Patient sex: F
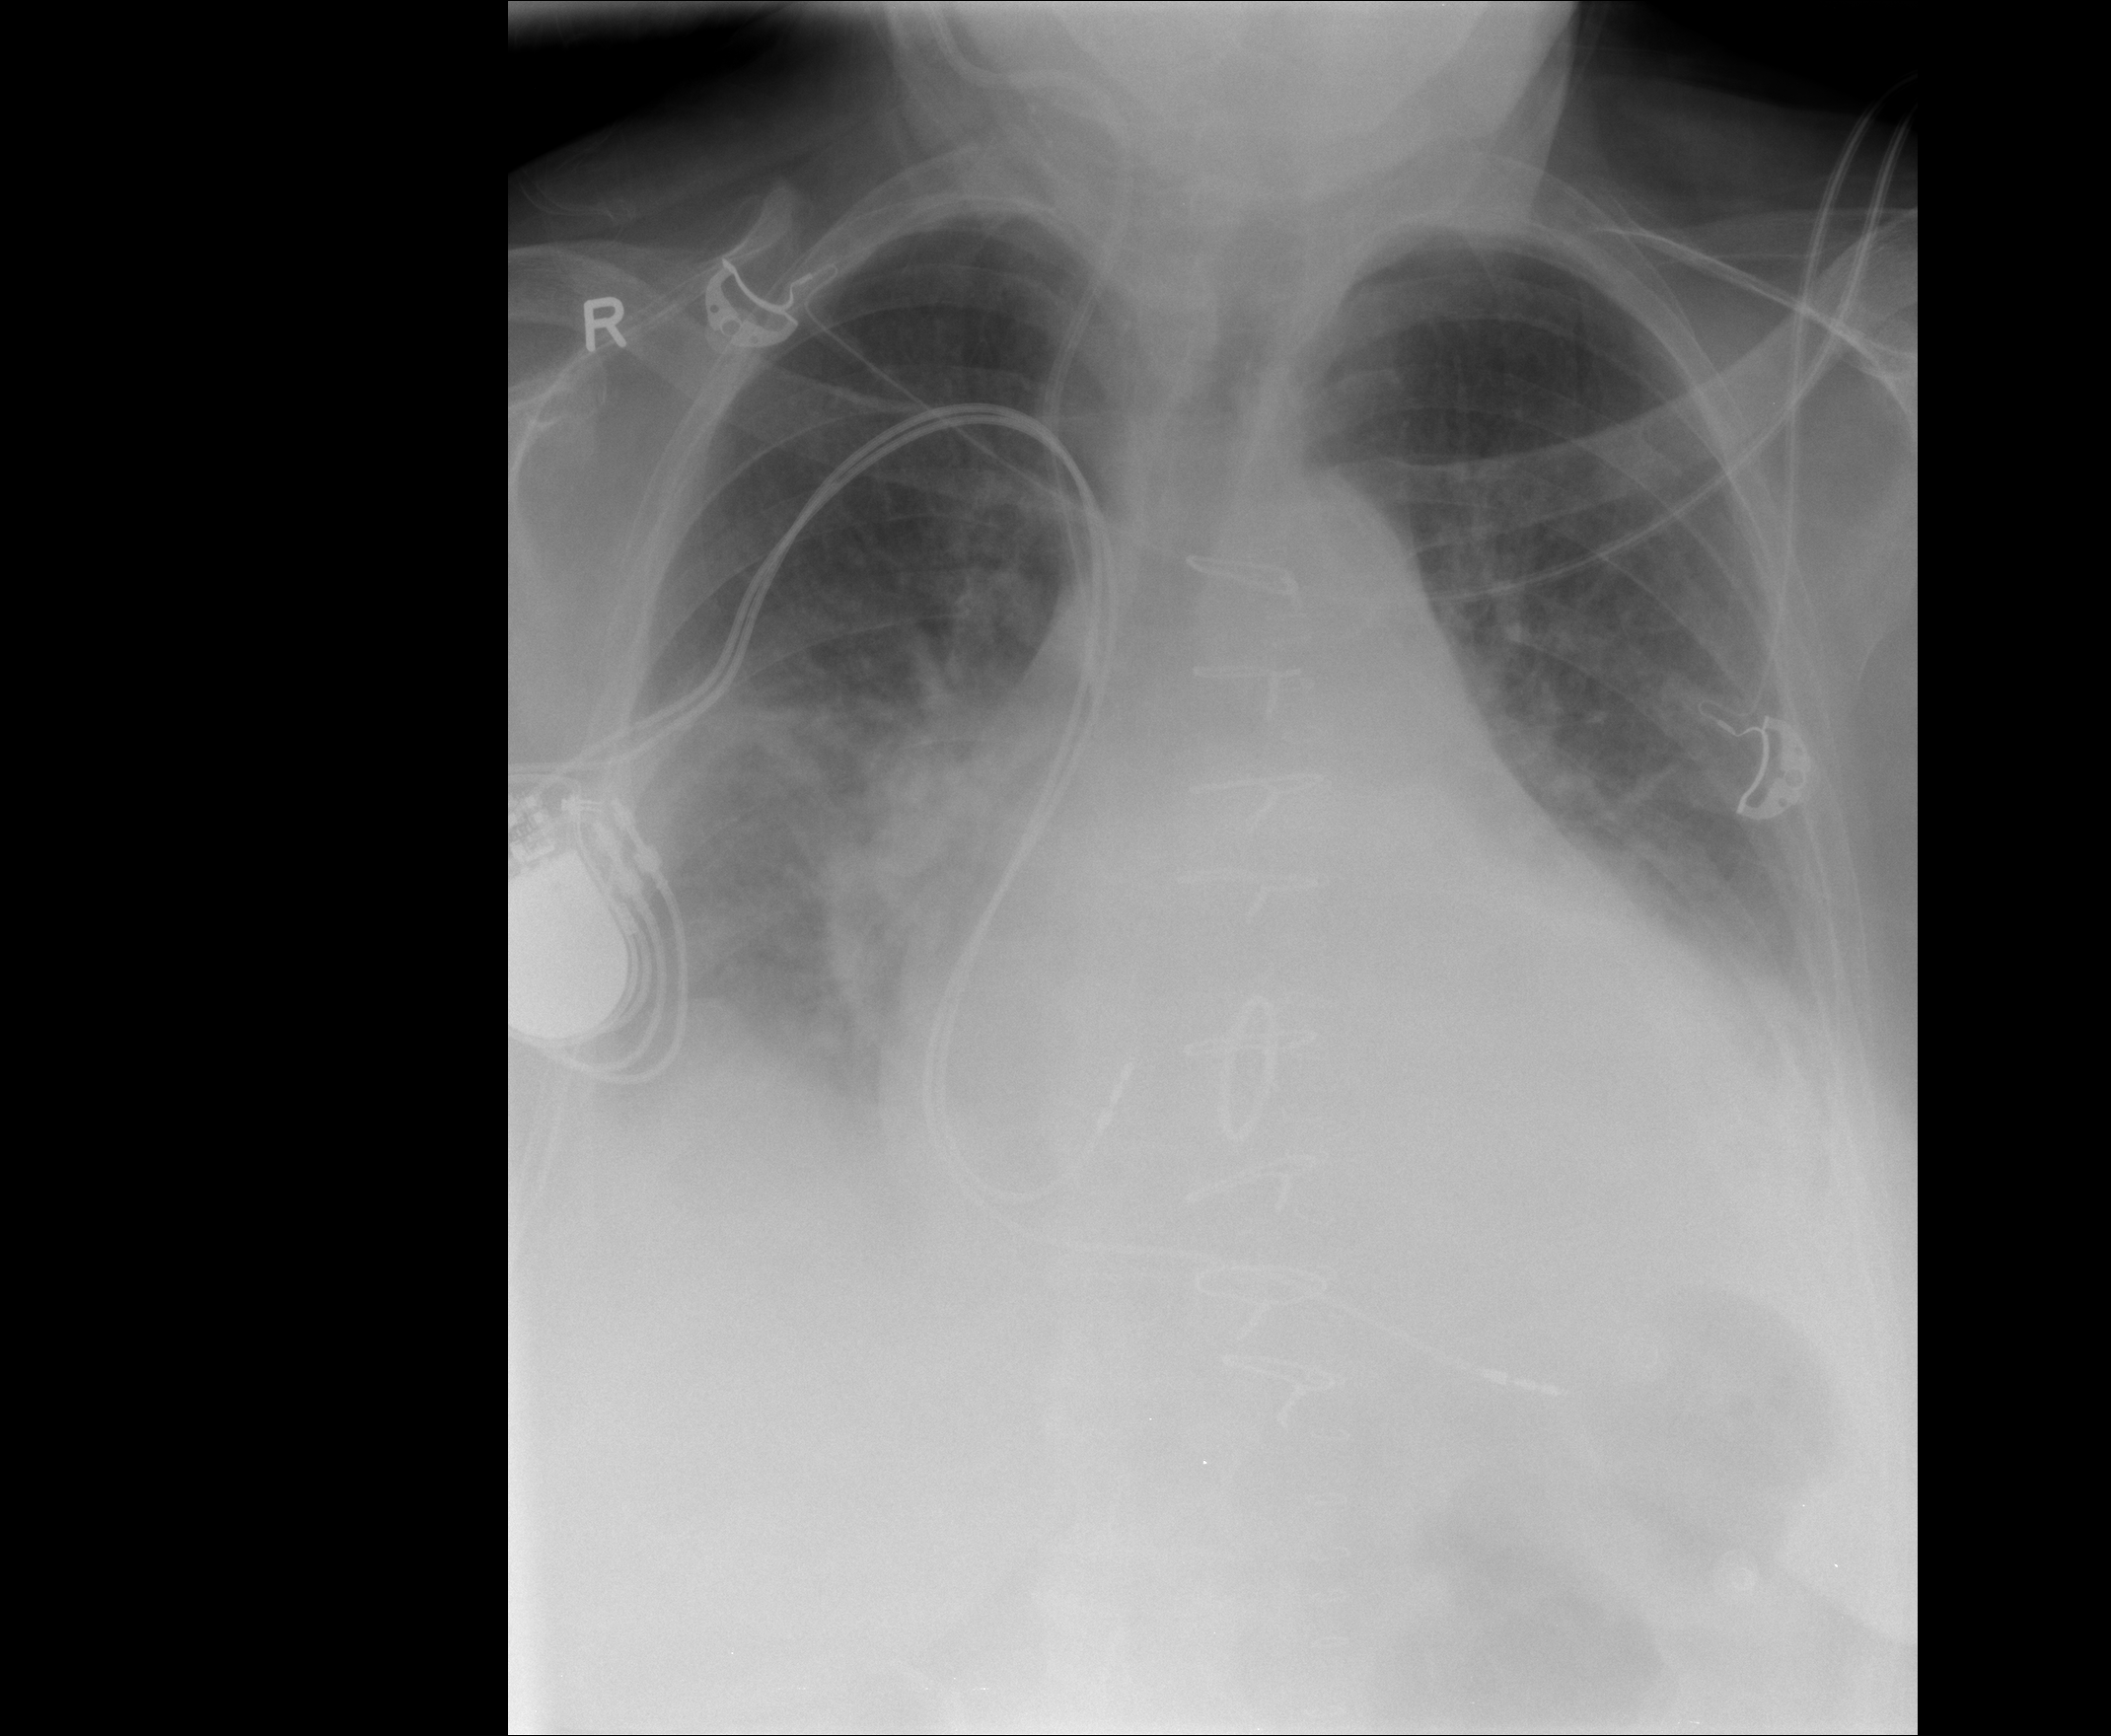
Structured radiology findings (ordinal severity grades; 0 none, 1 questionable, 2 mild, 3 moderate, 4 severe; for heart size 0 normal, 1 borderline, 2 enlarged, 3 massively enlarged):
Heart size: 2
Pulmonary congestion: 2
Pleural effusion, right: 2
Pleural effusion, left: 2
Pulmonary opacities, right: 0
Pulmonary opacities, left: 0
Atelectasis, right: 2
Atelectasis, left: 2